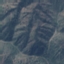
Land use / land cover: HerbaceousVegetation